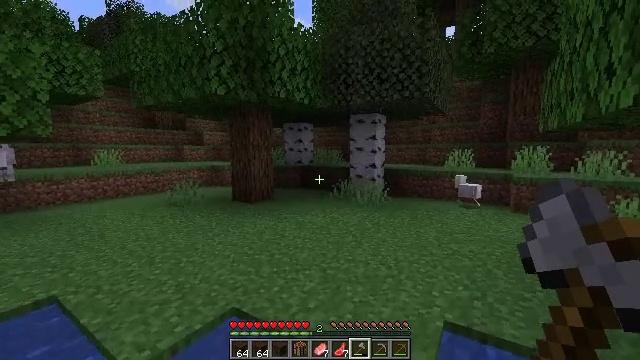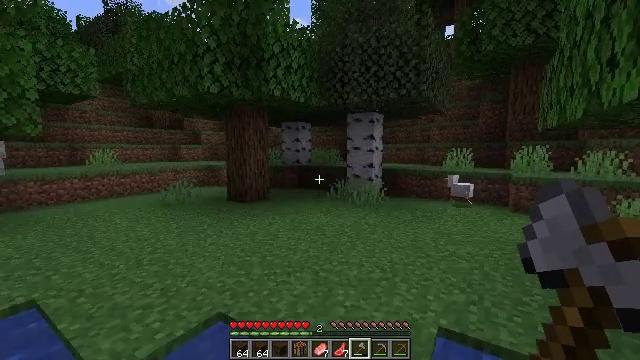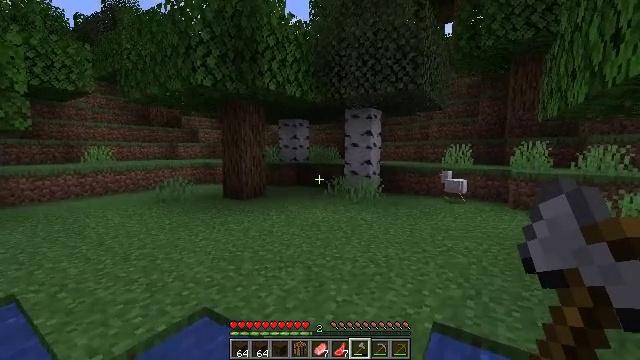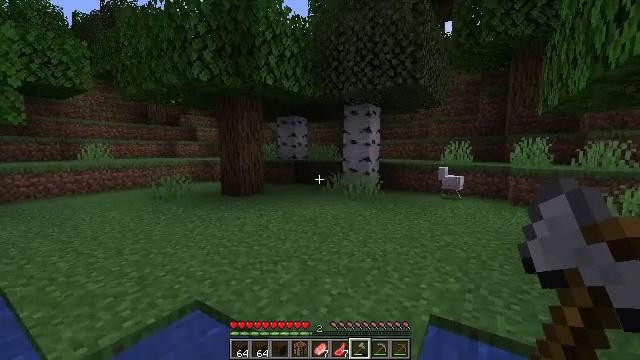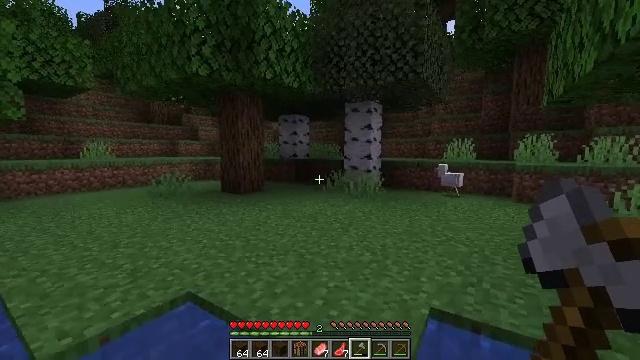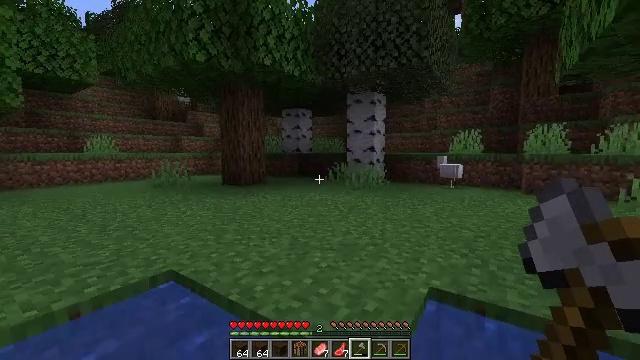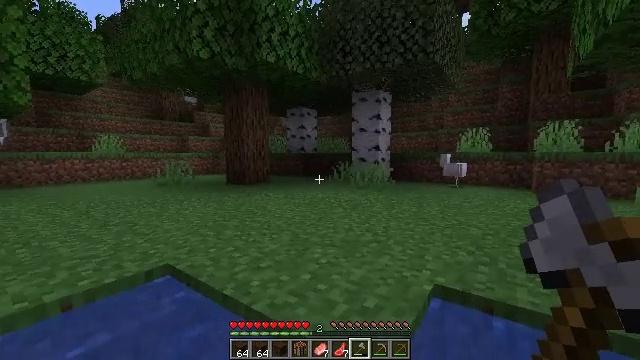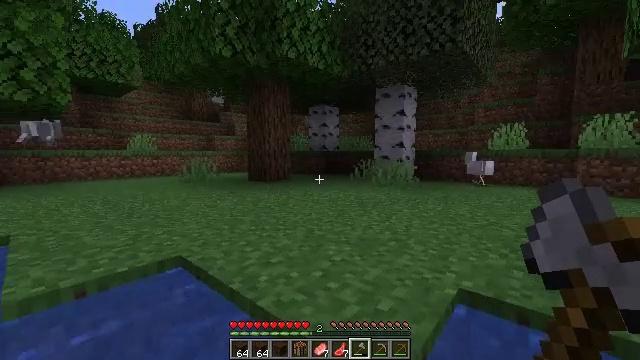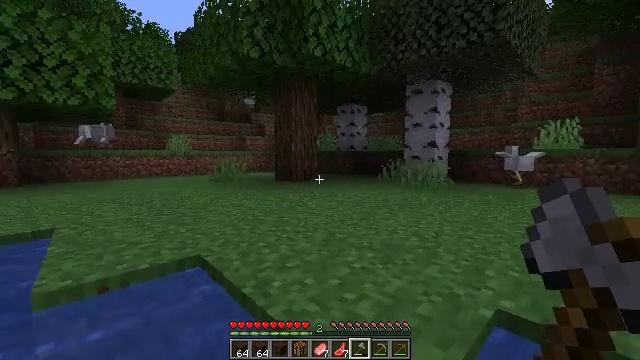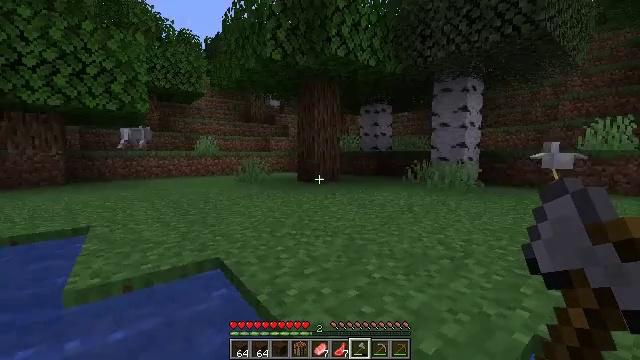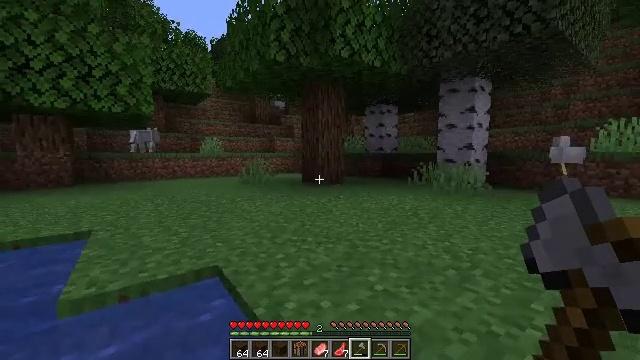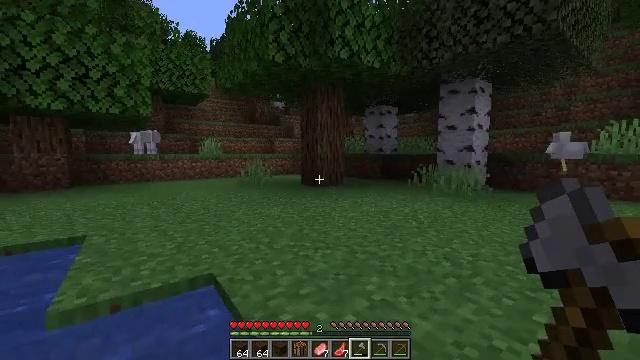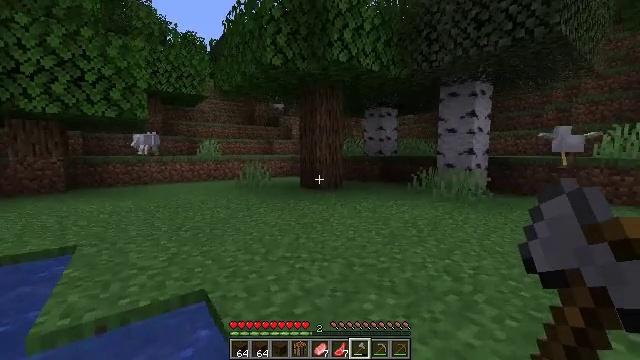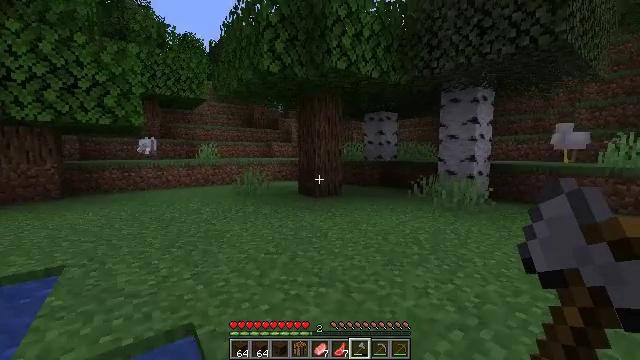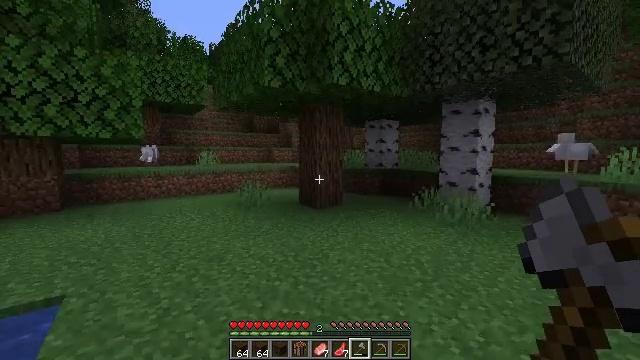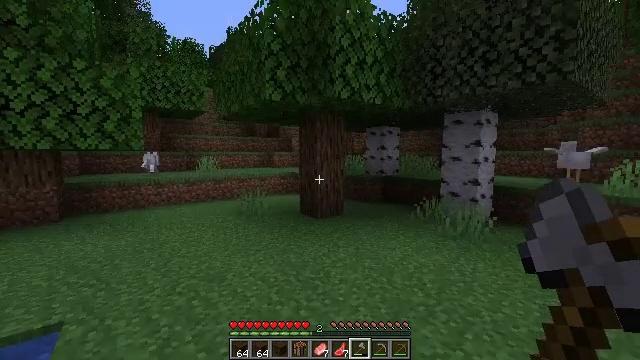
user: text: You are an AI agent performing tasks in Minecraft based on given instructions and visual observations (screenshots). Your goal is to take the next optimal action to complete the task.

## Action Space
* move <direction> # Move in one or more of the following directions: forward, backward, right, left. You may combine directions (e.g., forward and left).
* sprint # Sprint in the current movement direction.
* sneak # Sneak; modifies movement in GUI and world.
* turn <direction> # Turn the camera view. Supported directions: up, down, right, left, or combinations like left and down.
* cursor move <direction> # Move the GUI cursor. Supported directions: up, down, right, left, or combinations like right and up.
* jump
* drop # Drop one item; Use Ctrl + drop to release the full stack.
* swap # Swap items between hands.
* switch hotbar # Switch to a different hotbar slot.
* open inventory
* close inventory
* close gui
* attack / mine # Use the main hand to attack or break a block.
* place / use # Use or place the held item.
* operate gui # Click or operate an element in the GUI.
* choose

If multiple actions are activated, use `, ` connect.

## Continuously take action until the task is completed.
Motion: motion action
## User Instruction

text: Hunt a wolf.
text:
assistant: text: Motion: move forward and move right, jump
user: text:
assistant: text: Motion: move forward and move right, jump
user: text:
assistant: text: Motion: move forward and move right, jump
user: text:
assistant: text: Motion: move forward and move right, jump
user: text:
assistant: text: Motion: move forward, turn left, jump
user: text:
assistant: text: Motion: move forward, turn left, jump
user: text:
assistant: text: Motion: move forward, turn left, jump
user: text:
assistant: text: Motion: move forward, turn left, jump
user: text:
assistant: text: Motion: move forward, turn left, jump
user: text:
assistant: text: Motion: move forward, turn left, jump
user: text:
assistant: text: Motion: move forward, jump
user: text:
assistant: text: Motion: move forward, jump
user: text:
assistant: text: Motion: move forward, jump
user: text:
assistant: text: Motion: move forward, jump
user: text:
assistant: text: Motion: move forward, jump
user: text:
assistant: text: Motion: move forward, jump
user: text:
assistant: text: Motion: move forward, jump
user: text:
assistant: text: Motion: move forward, jump
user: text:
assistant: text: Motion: move forward, jump
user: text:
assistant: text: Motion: move forward
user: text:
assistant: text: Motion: move forward
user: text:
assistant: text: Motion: move forward
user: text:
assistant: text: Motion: move forward and move left
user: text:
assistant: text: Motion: move forward and move left
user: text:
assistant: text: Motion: move forward and move left
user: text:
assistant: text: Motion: move left
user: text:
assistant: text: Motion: move left
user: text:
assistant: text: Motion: move forward and move left
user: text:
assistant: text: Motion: move forward and move left
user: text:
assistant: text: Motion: move forward and move left